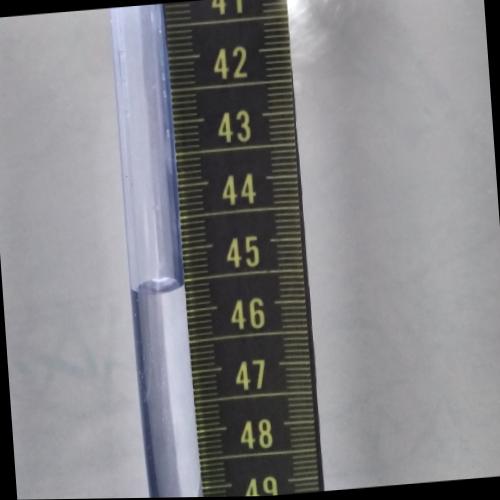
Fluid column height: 45.6 cm